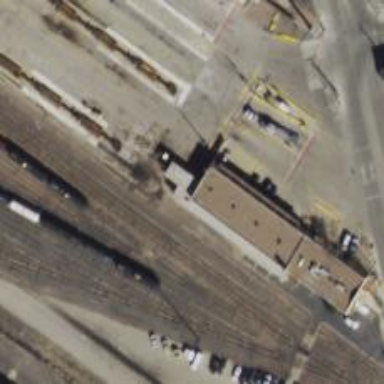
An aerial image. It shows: Abandoned railway yard is depicted.